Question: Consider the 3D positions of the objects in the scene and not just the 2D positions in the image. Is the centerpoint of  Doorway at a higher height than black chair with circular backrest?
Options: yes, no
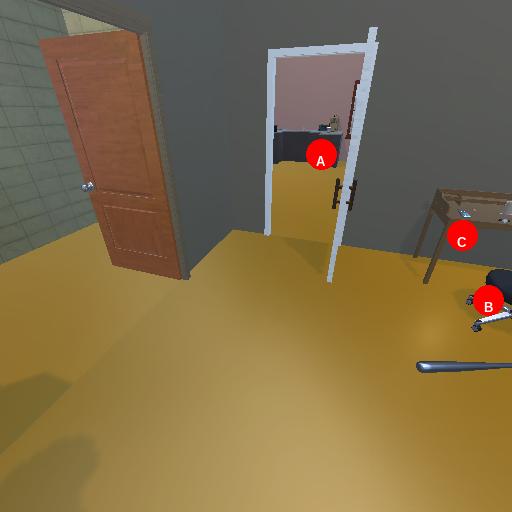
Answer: yes